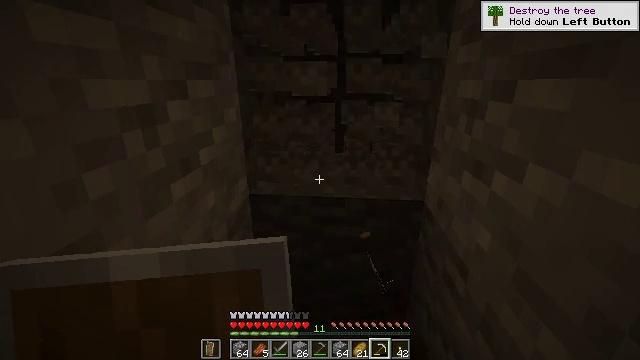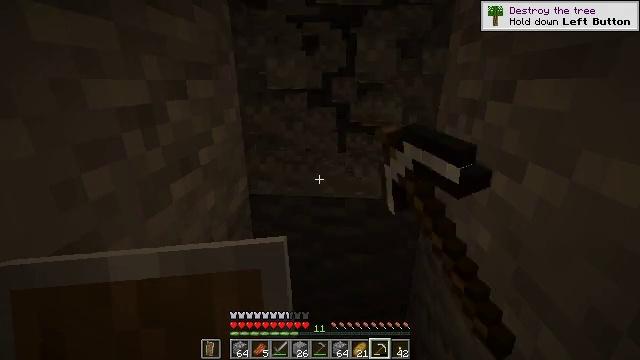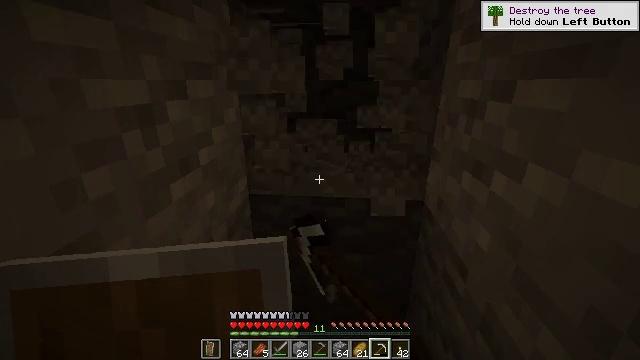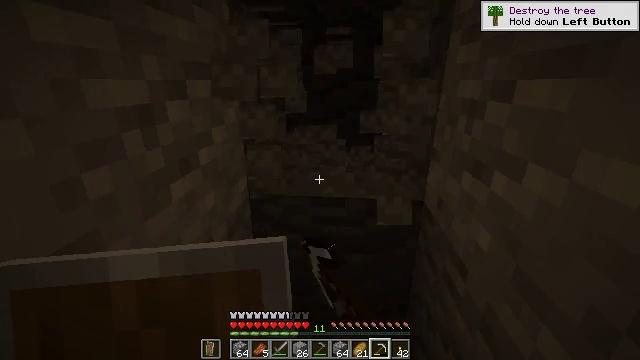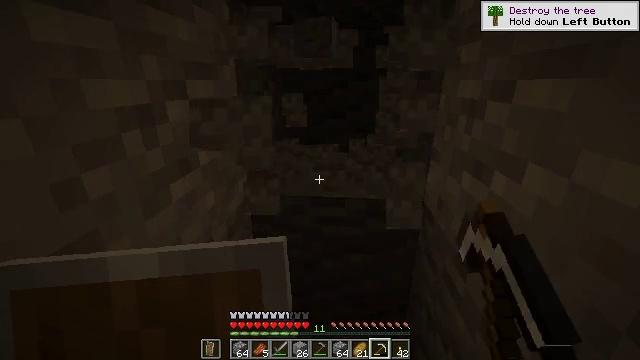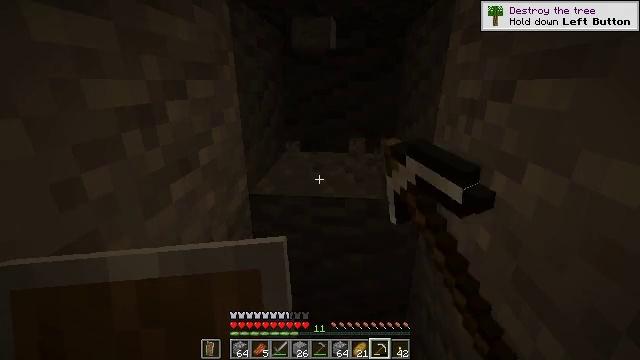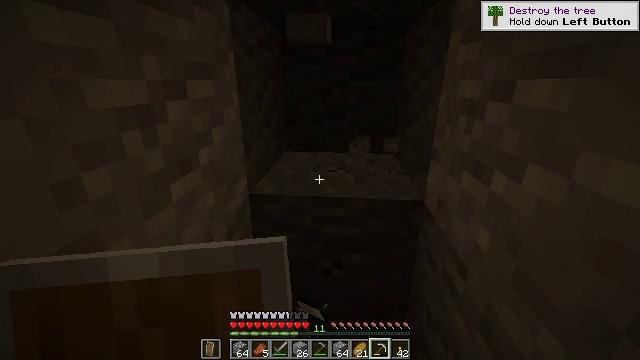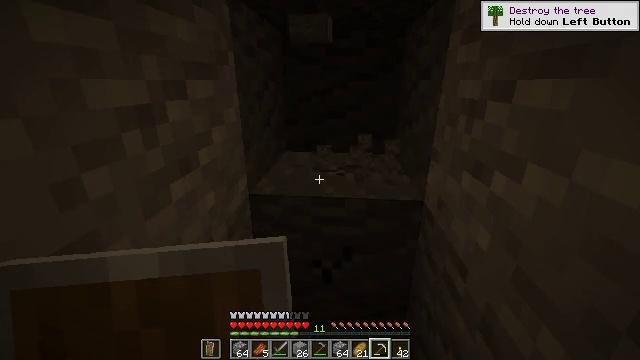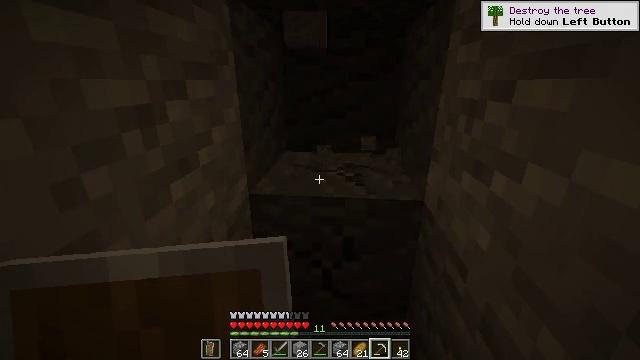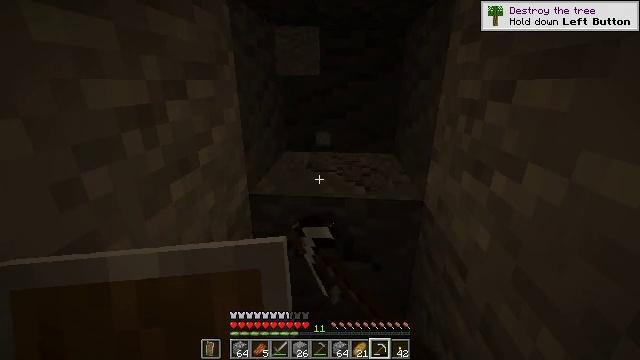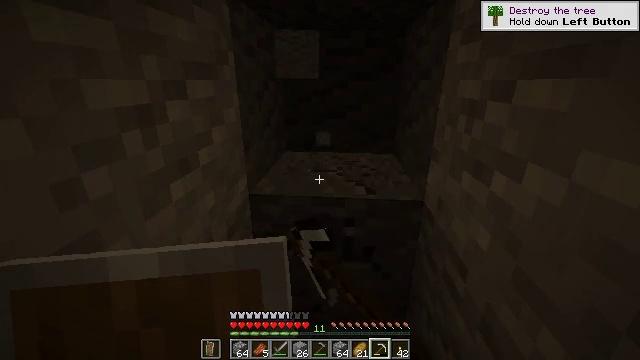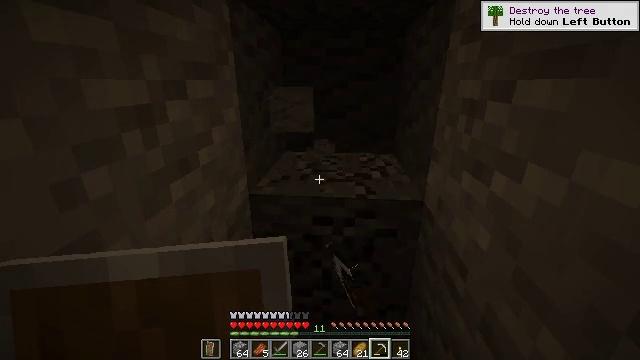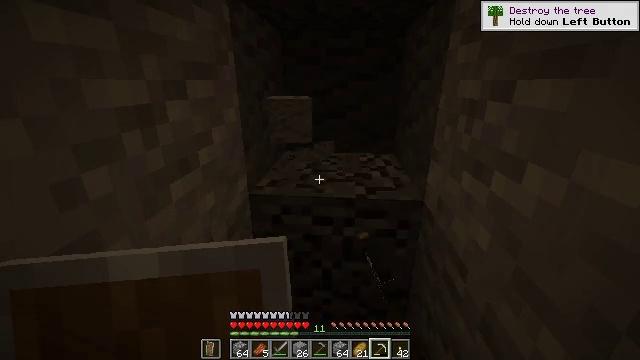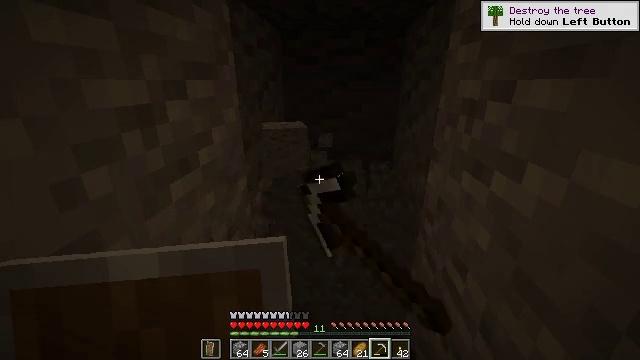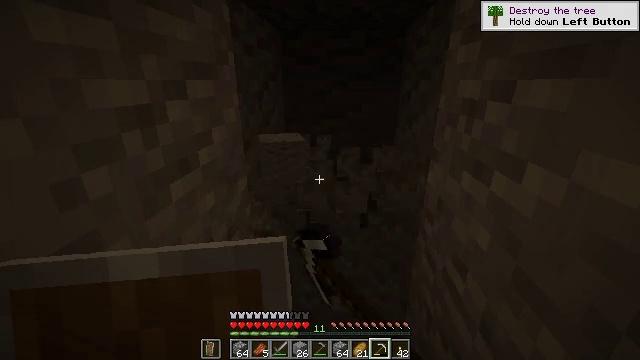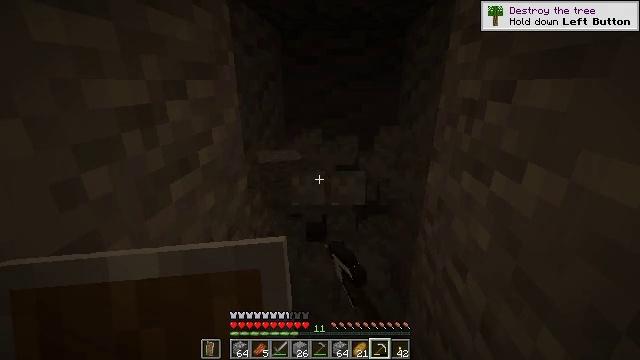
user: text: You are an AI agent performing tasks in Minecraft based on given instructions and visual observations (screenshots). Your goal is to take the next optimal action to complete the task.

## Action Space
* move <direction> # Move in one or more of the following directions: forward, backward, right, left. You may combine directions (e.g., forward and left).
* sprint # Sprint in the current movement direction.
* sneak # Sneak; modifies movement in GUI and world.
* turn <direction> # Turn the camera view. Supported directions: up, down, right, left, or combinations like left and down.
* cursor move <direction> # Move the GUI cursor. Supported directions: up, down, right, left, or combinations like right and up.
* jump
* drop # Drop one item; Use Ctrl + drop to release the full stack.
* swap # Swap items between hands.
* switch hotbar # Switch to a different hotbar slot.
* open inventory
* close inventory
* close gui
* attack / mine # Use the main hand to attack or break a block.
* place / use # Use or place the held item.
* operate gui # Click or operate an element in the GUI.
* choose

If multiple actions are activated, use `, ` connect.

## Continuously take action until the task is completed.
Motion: motion action
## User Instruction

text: Break the andesite to collect it.
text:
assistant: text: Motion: attack / mine
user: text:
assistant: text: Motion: attack / mine
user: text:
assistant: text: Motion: attack / mine
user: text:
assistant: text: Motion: attack / mine
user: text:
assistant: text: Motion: attack / mine
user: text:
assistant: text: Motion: attack / mine
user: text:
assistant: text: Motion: attack / mine
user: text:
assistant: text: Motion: attack / mine
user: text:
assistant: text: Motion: attack / mine
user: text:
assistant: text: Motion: attack / mine
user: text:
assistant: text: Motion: attack / mine
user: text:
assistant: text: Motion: attack / mine
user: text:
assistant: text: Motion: attack / mine
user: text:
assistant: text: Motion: attack / mine
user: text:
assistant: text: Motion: attack / mine
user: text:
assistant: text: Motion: attack / mine
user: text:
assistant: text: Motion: attack / mine
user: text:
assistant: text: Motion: attack / mine
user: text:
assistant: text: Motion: attack / mine
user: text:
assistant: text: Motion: attack / mine
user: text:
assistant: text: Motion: attack / mine
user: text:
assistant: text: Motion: attack / mine
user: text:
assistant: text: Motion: attack / mine
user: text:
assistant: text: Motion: attack / mine
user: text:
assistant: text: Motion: attack / mine
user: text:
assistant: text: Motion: attack / mine
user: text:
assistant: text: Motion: attack / mine
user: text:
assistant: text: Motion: attack / mine
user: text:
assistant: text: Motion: attack / mine
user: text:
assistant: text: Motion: attack / mine